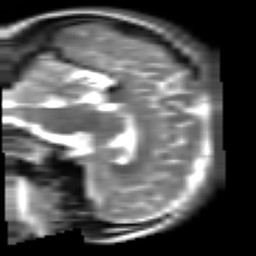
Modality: T2w
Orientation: sagittal